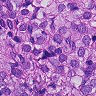
Metastatic tissue present: yes